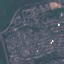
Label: Residential